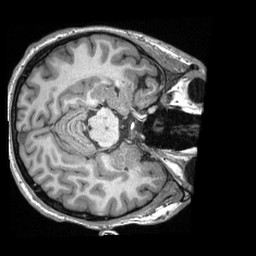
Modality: T1w
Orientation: axial
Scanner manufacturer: siemens
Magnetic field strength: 3 T
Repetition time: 2.3 s
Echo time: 0.00308 s